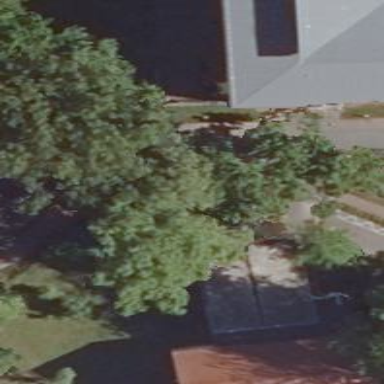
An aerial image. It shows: Healthcare center building.